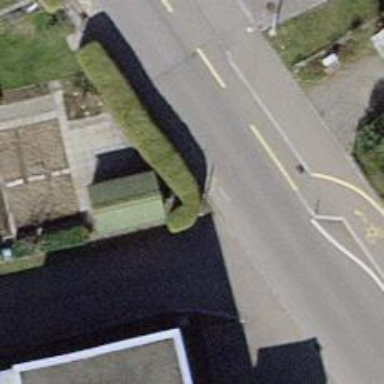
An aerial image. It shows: Hedge acting as barrier.